Question: I have a view which contains a square subview (gray). This square subview then contains four smaller squares (blue):

Each of the squares are pinned to the top or bottom of the superview, and the left or right of the superview. For example, the top-left square has a constraint which pins the leading space to the superview and another constraint which pins the top space to the superview. Similarly, the bottom-right has constraints which pin the bottom and trailing spaces to the superview.
I am having real difficultly implementing constraints which will result in the squares resizing based upon the screen size. I have put horizontal and vertical spacing constraints between the squares, but that results in a warning that the content compression resistant priority on one of the squares needs to be reduced. When it's reduced, that square becomes tiny as the other square takes over all the space.
I just want each of the squares to be an equal size and resized by autolayout to fit the screen.
Any help would be appreciated!
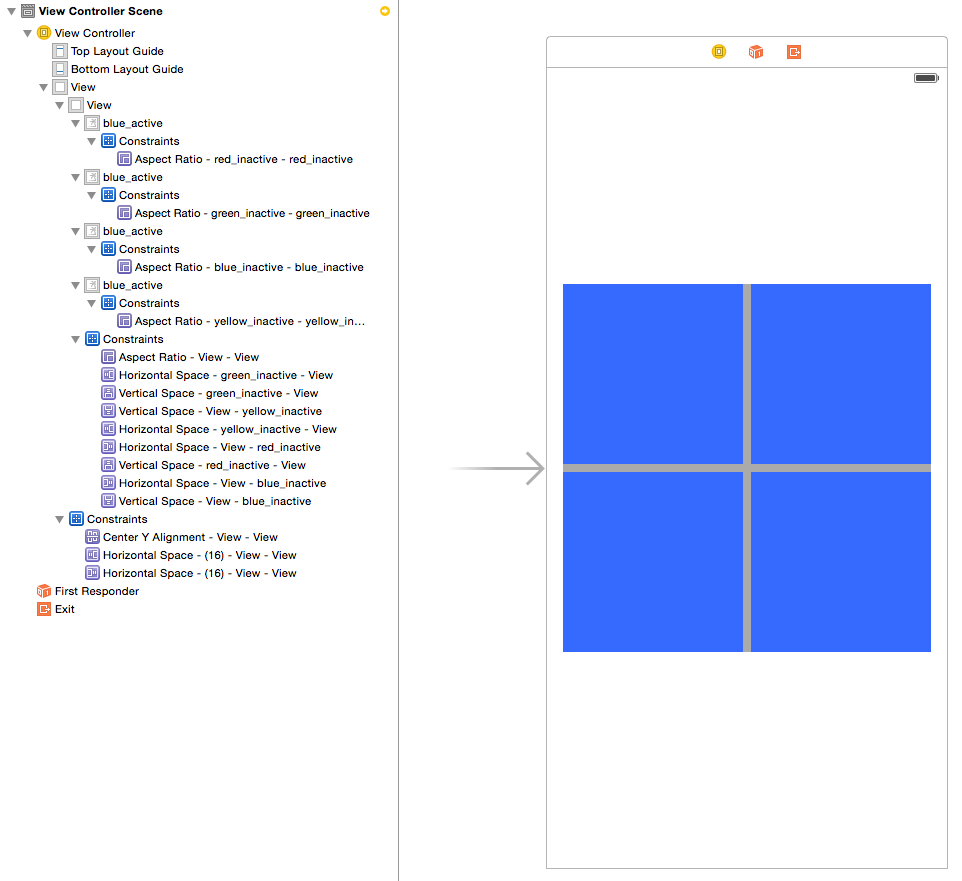
Answer: Select all of the squares and apply Equal Widths and Equal Heights constraints to them all. Then, for one of the squares, apply an Aspect Ratio constraint to keep its width and height equal to each other. Finally, add a single space constraint between any two adjacent squares.
Those along with the constraints to pin each square to its corner of the superview should be enough.